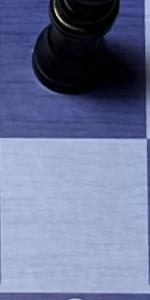
Label: Empty